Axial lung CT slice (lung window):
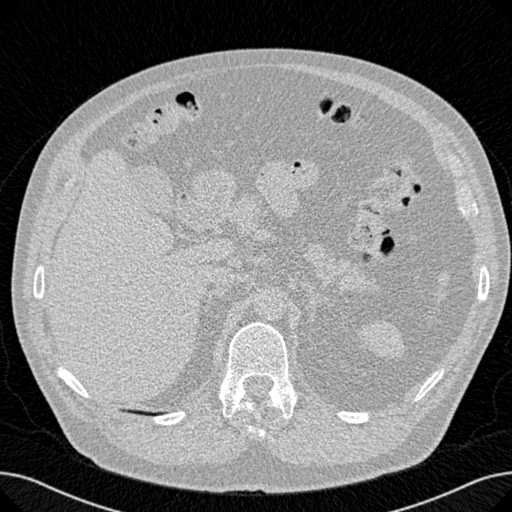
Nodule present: no